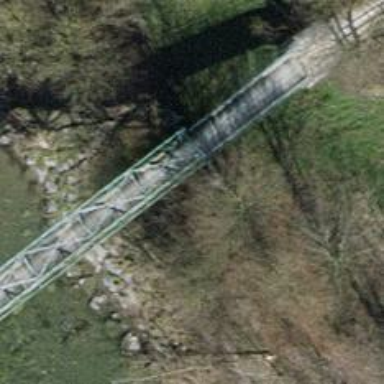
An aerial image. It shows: Footway road with beam bridge.